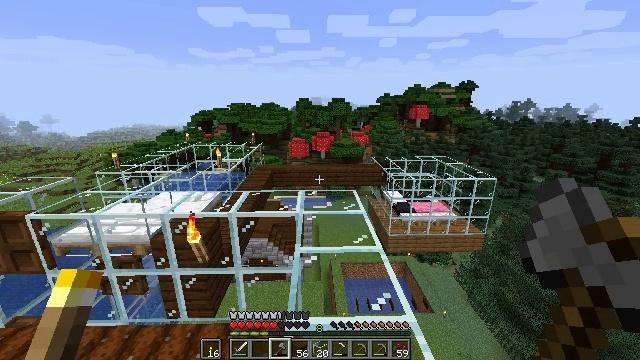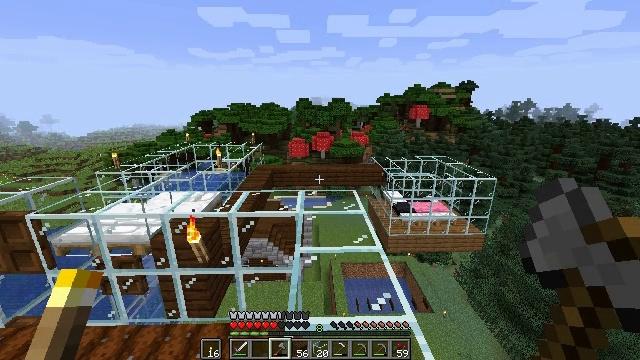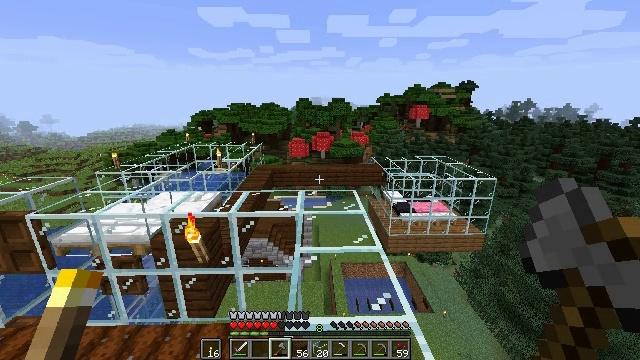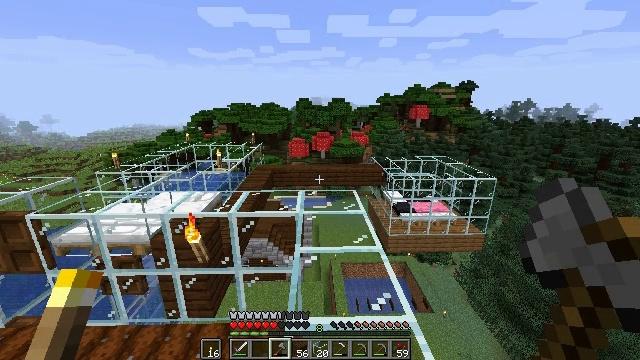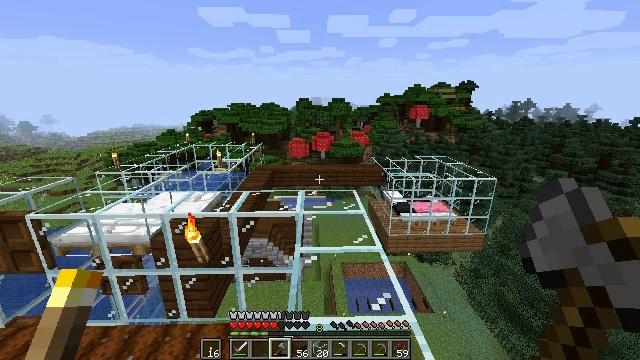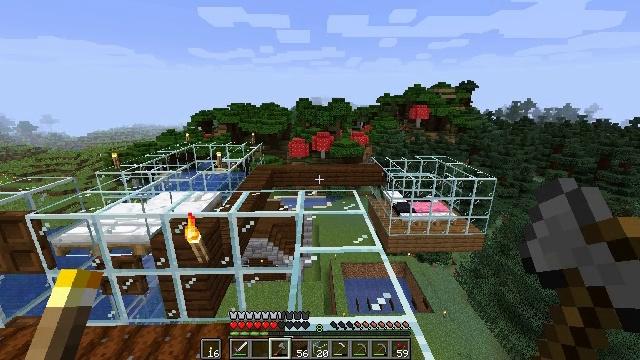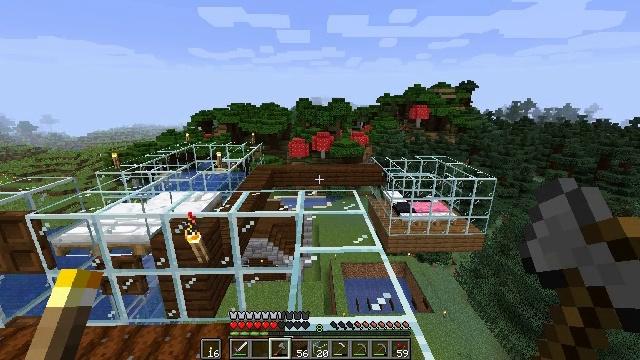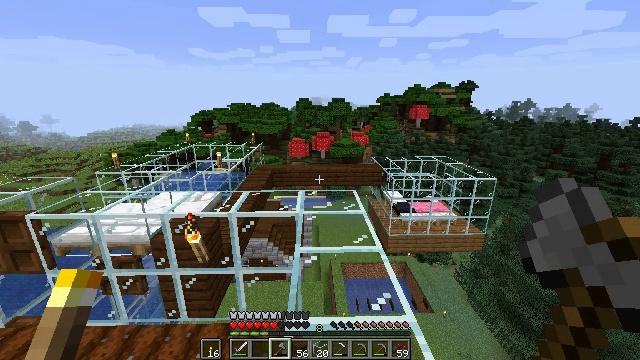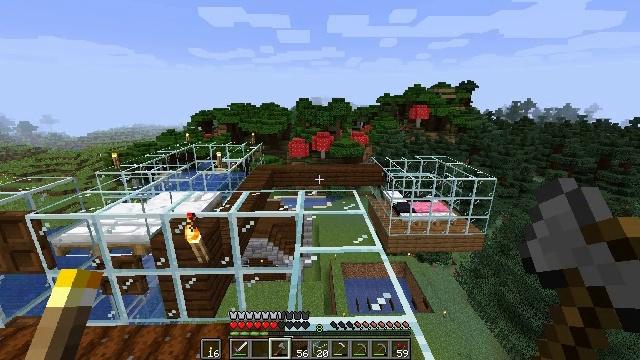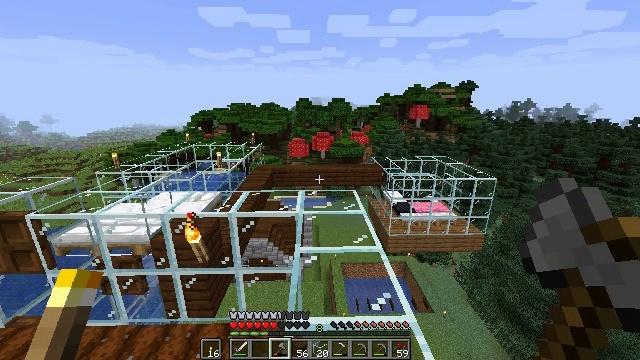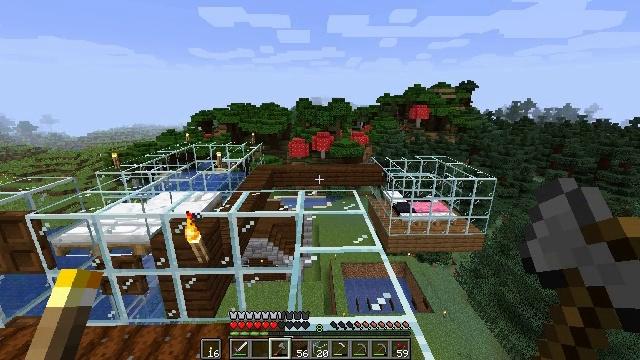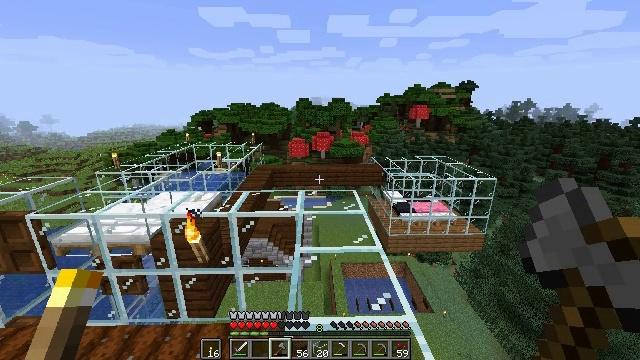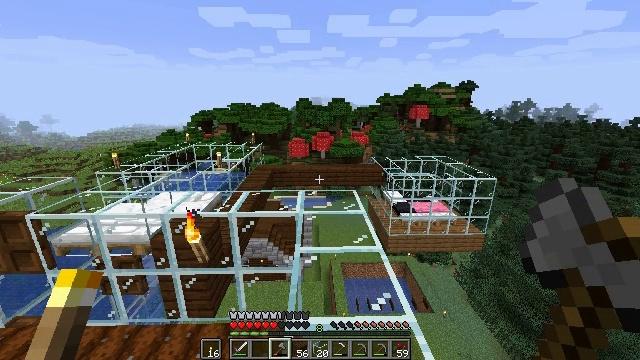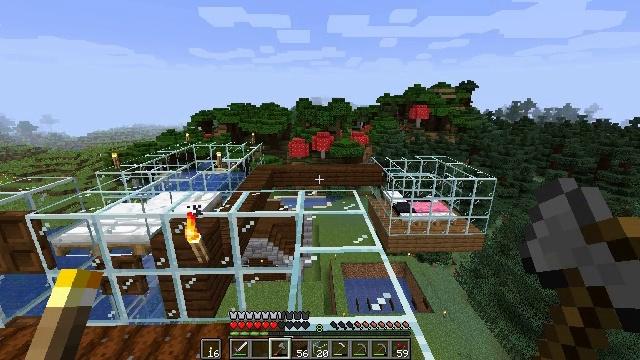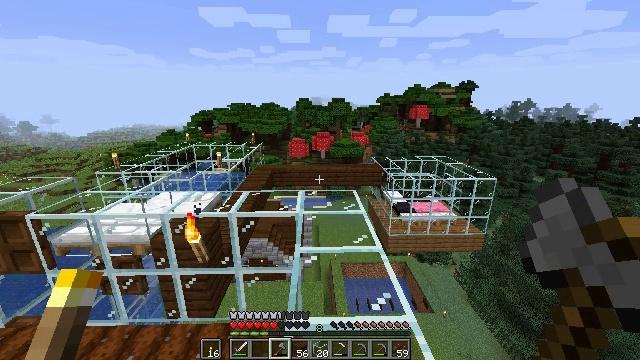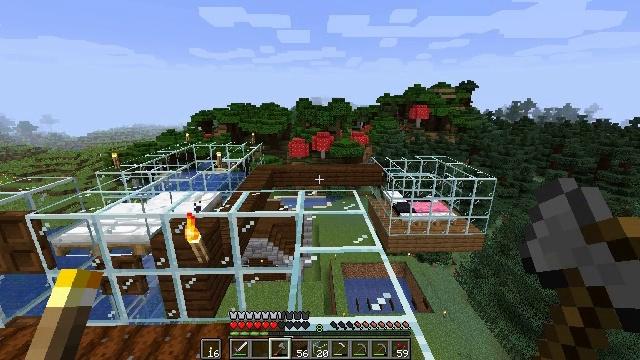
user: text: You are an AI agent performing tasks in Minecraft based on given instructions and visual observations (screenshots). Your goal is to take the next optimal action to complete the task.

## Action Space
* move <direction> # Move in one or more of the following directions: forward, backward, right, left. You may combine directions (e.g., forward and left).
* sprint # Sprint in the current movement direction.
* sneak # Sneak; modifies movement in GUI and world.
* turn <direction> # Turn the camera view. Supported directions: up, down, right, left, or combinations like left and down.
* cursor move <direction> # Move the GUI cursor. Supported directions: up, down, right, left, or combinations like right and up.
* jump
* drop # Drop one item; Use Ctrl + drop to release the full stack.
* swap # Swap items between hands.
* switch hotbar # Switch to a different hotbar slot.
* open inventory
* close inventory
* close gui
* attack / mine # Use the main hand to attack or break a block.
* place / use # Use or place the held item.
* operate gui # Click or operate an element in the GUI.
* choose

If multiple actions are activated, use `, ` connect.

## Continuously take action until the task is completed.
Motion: motion action
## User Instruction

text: Make a cobblestone slab using the crafting table.
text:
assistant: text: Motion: no_op
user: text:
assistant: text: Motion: no_op
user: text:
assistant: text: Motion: no_op
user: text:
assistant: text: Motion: no_op
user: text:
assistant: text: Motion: no_op
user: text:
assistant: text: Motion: no_op
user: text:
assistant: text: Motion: no_op
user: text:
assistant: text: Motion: no_op
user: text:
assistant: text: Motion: no_op
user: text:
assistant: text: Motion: no_op
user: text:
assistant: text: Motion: no_op
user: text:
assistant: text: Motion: no_op
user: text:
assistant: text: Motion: no_op
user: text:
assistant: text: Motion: no_op
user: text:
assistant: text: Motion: no_op
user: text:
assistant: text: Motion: no_op
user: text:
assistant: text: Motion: no_op
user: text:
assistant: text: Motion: no_op
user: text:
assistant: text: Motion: no_op
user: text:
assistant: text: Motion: no_op
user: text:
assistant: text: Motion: no_op
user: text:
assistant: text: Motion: no_op
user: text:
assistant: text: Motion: no_op
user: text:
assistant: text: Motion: no_op
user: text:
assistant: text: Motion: no_op
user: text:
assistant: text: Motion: no_op
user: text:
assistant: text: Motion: no_op
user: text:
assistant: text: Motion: no_op
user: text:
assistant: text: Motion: no_op
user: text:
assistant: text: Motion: no_op